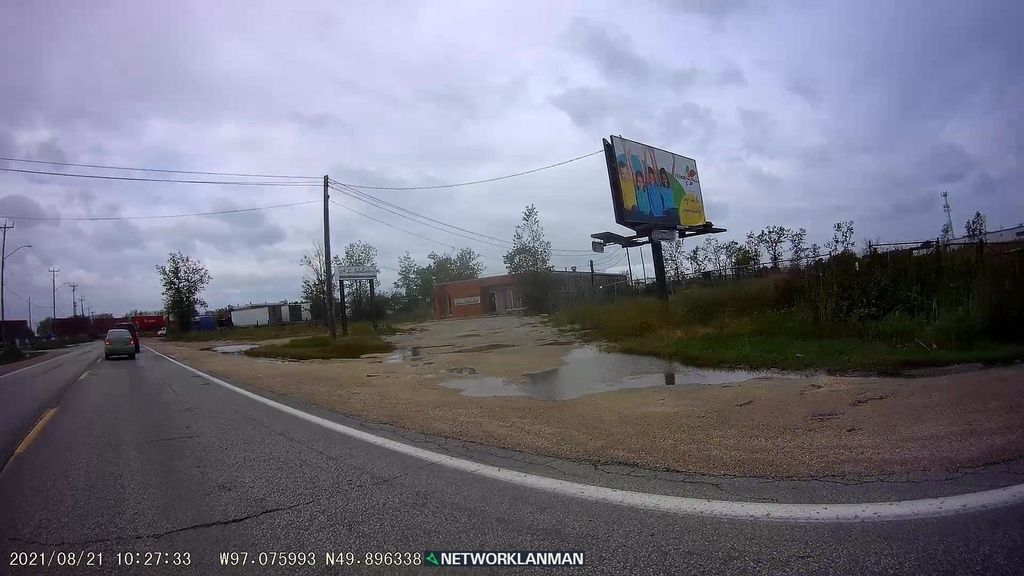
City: winnipeg